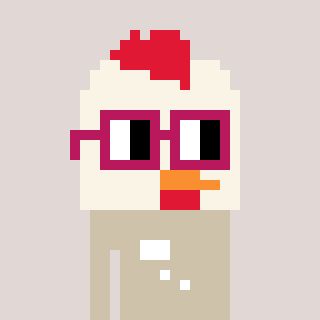
a pixel art character with square dark red glasses, a chicken-shaped head and a bege-colored body on a warm background